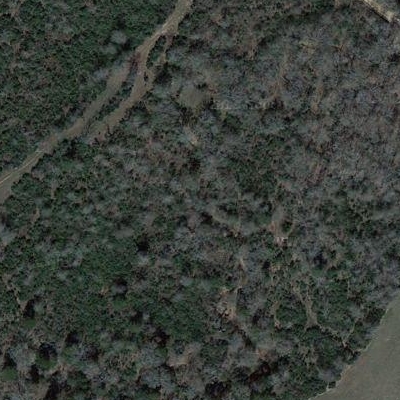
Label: Forest